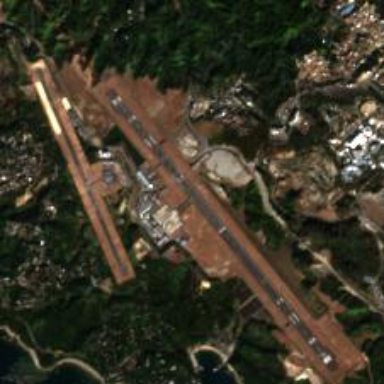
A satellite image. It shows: Runway at airport.